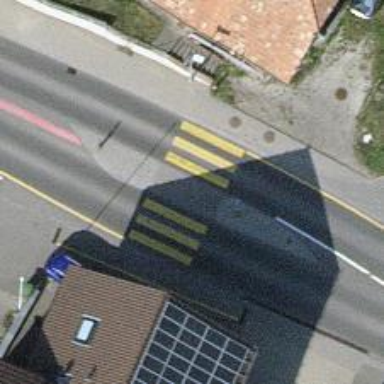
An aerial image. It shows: Uncontrolled zebra crossing on the road.